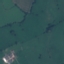
Land use / land cover class: Pasture